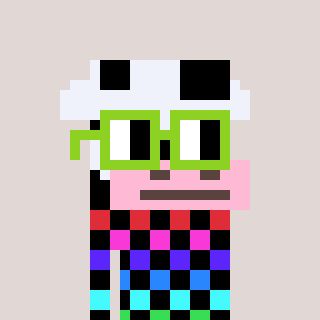
a pixel art character with square light green glasses, a cow-shaped head and a slimegreen-colored body on a warm background